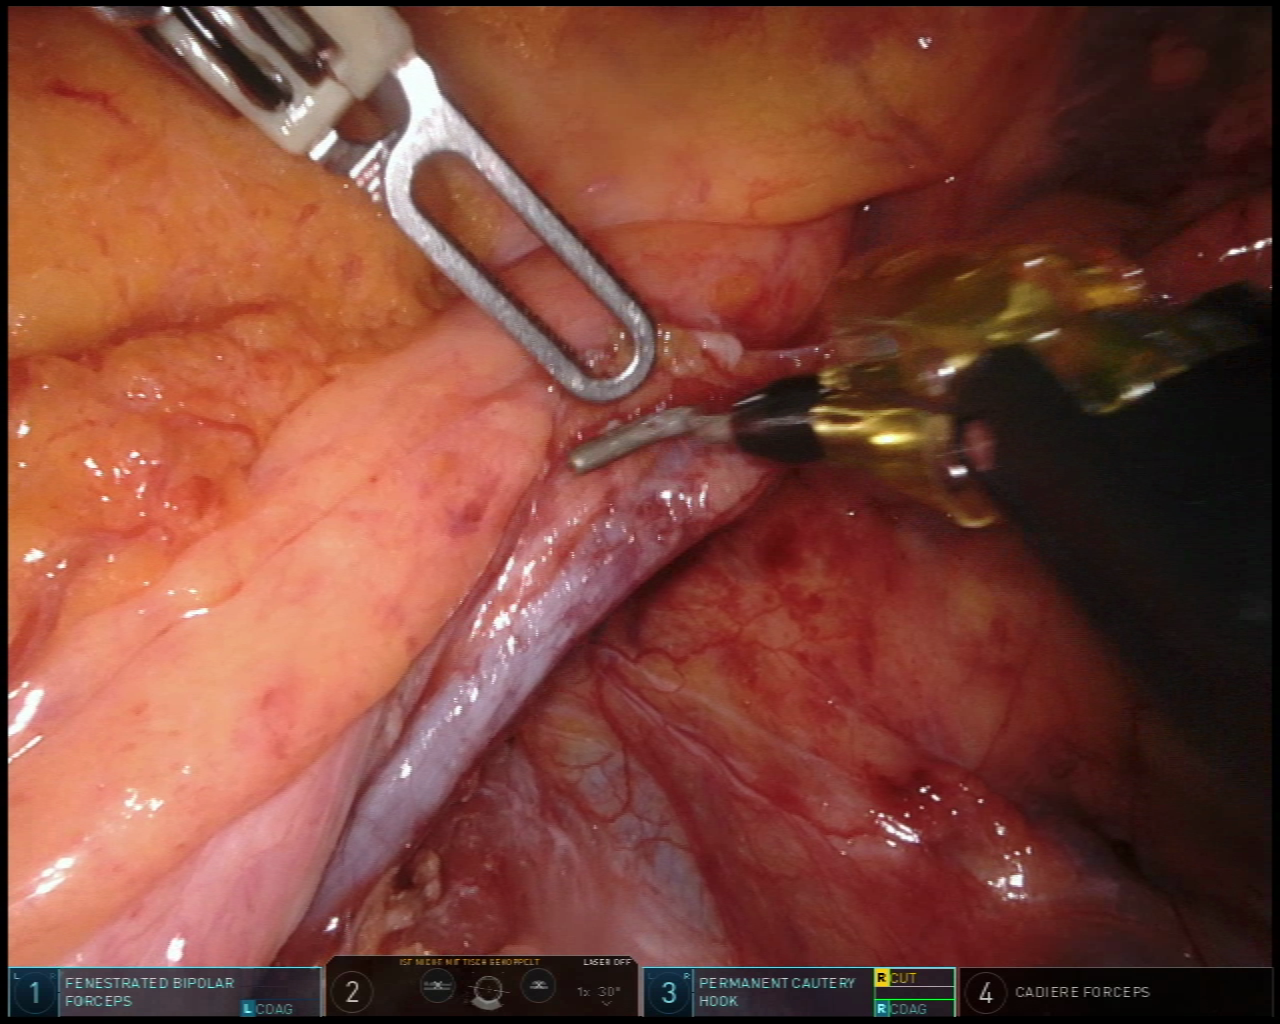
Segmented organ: intestinal_veins
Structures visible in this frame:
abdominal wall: no
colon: no
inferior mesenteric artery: no
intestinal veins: yes
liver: no
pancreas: no
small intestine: no
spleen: no
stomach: no
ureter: no
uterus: no
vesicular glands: no